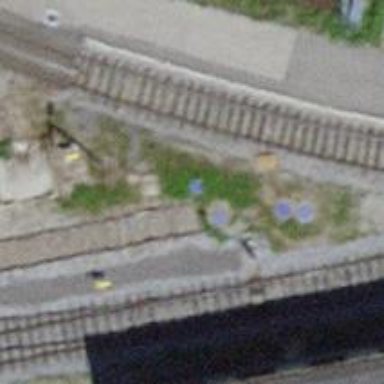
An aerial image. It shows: Railway buffer stop.